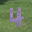
Label: 4